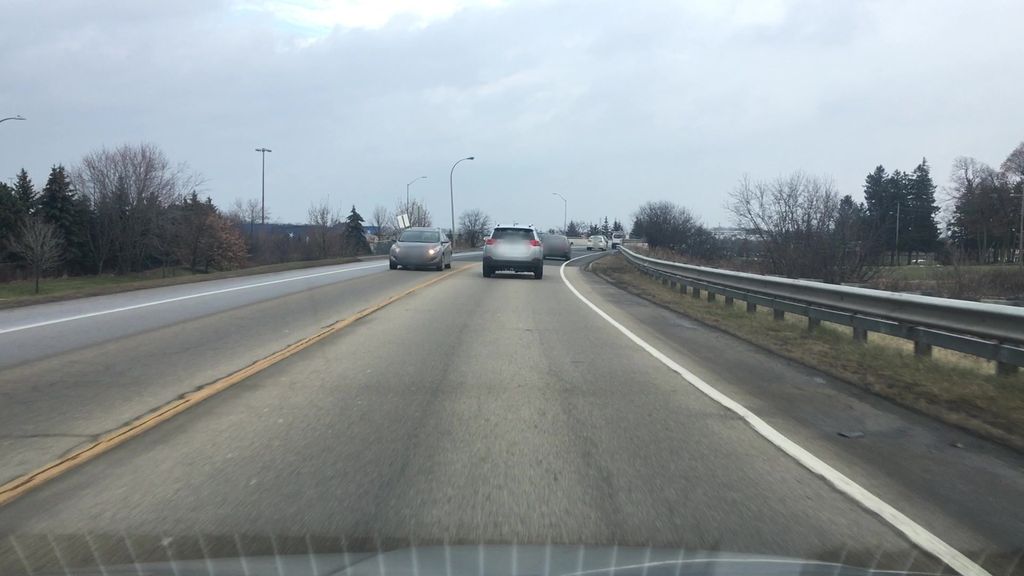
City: hamilton